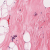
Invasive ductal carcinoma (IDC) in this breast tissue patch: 0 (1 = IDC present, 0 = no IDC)